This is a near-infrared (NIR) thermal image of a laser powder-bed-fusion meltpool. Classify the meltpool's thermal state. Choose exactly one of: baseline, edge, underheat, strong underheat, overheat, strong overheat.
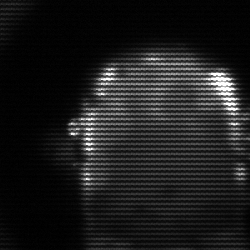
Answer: baseline